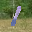
Label: 1